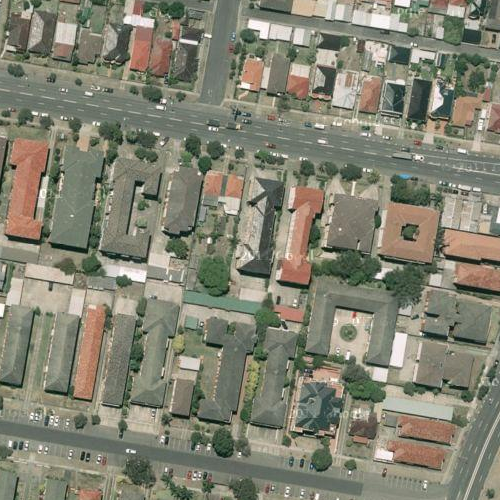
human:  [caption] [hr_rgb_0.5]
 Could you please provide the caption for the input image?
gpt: Lots of houses arranged in lines with some roads go through this area .

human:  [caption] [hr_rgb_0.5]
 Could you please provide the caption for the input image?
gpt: Many houses arranged in lines in the dense residential area .

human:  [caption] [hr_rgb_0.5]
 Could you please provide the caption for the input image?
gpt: A residential area with many houses arranged in lines .

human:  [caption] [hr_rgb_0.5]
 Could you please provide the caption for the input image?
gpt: A residential area with lots of houses arranged in lines .

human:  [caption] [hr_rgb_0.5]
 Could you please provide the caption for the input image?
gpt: Lots of houses arranged in lines with some roads go across this area .